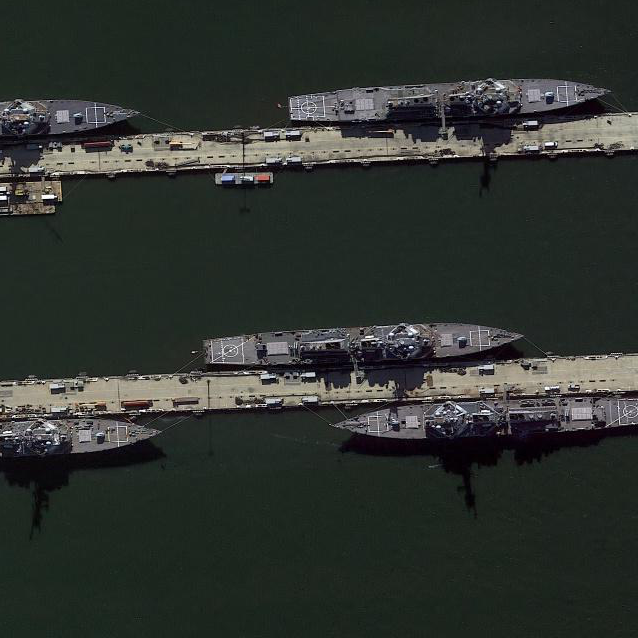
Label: destroyer